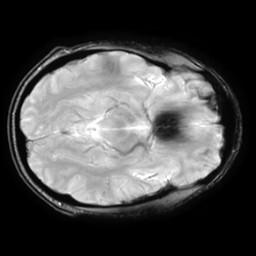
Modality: T2starw
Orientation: axial
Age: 32
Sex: male
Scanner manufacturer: ge
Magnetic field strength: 3 T
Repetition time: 0.65 s
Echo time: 0.02 s